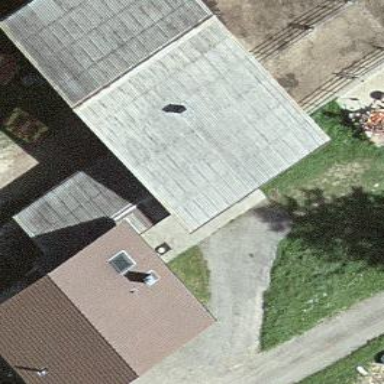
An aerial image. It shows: Farm building.